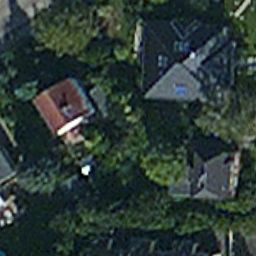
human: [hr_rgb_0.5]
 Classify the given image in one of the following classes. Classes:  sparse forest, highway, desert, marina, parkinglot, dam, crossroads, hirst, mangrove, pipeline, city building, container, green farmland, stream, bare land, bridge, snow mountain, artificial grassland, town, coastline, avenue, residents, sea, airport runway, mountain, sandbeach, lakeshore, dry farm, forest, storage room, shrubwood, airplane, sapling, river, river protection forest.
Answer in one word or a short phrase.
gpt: residents